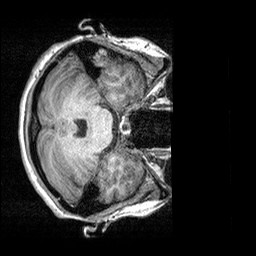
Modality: T1w
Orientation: axial
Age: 24
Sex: female
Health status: healthy
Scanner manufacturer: siemens
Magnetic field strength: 3 T
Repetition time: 2.3 s
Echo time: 0.00303 s